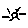
Label: sun